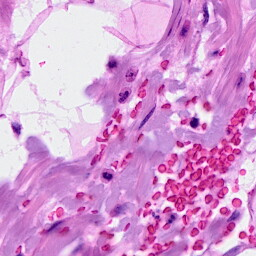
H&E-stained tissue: Breast